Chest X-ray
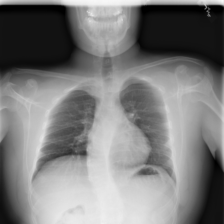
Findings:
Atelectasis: negative
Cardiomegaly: negative
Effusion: negative
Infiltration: negative
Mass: negative
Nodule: negative
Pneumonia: negative
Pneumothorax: negative
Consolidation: negative
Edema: negative
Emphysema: negative
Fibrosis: negative
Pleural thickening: negative
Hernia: negative